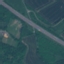
Land use / land cover: Highway